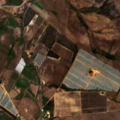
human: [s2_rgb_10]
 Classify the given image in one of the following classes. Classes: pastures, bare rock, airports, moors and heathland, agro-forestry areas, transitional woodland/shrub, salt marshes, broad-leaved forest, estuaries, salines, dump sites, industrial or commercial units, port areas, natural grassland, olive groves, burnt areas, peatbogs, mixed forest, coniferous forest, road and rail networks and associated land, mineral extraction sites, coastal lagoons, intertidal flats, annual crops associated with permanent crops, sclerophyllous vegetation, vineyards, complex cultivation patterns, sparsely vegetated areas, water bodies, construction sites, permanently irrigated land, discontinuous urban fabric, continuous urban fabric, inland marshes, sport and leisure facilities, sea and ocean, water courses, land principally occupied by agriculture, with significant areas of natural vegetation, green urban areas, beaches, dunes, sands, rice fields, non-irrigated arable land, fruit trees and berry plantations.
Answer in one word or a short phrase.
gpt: non-irrigated arable land, permanently irrigated land, pastures